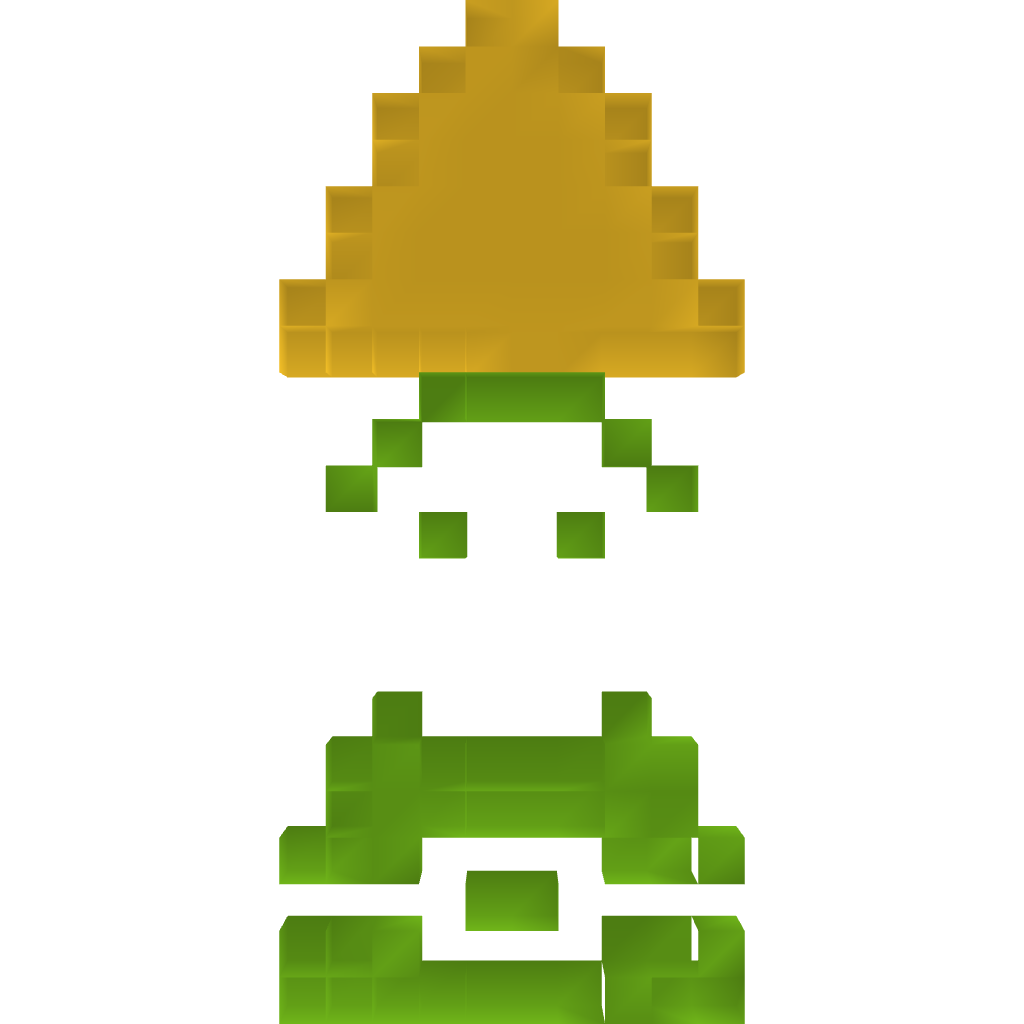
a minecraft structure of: Link Holding the Triforce NES